Interaction volume radius: 5 \u00c5
Interaction volume height: 10 \u00c5
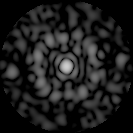
Disorder parameter: 0.8833